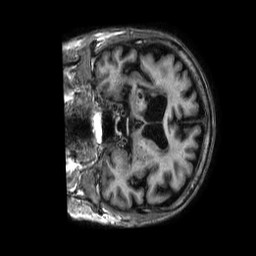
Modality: T1w
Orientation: coronal
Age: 82
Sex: male
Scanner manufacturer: philips
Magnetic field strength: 1.5 T
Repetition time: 0.008269 s
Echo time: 0.003789 s